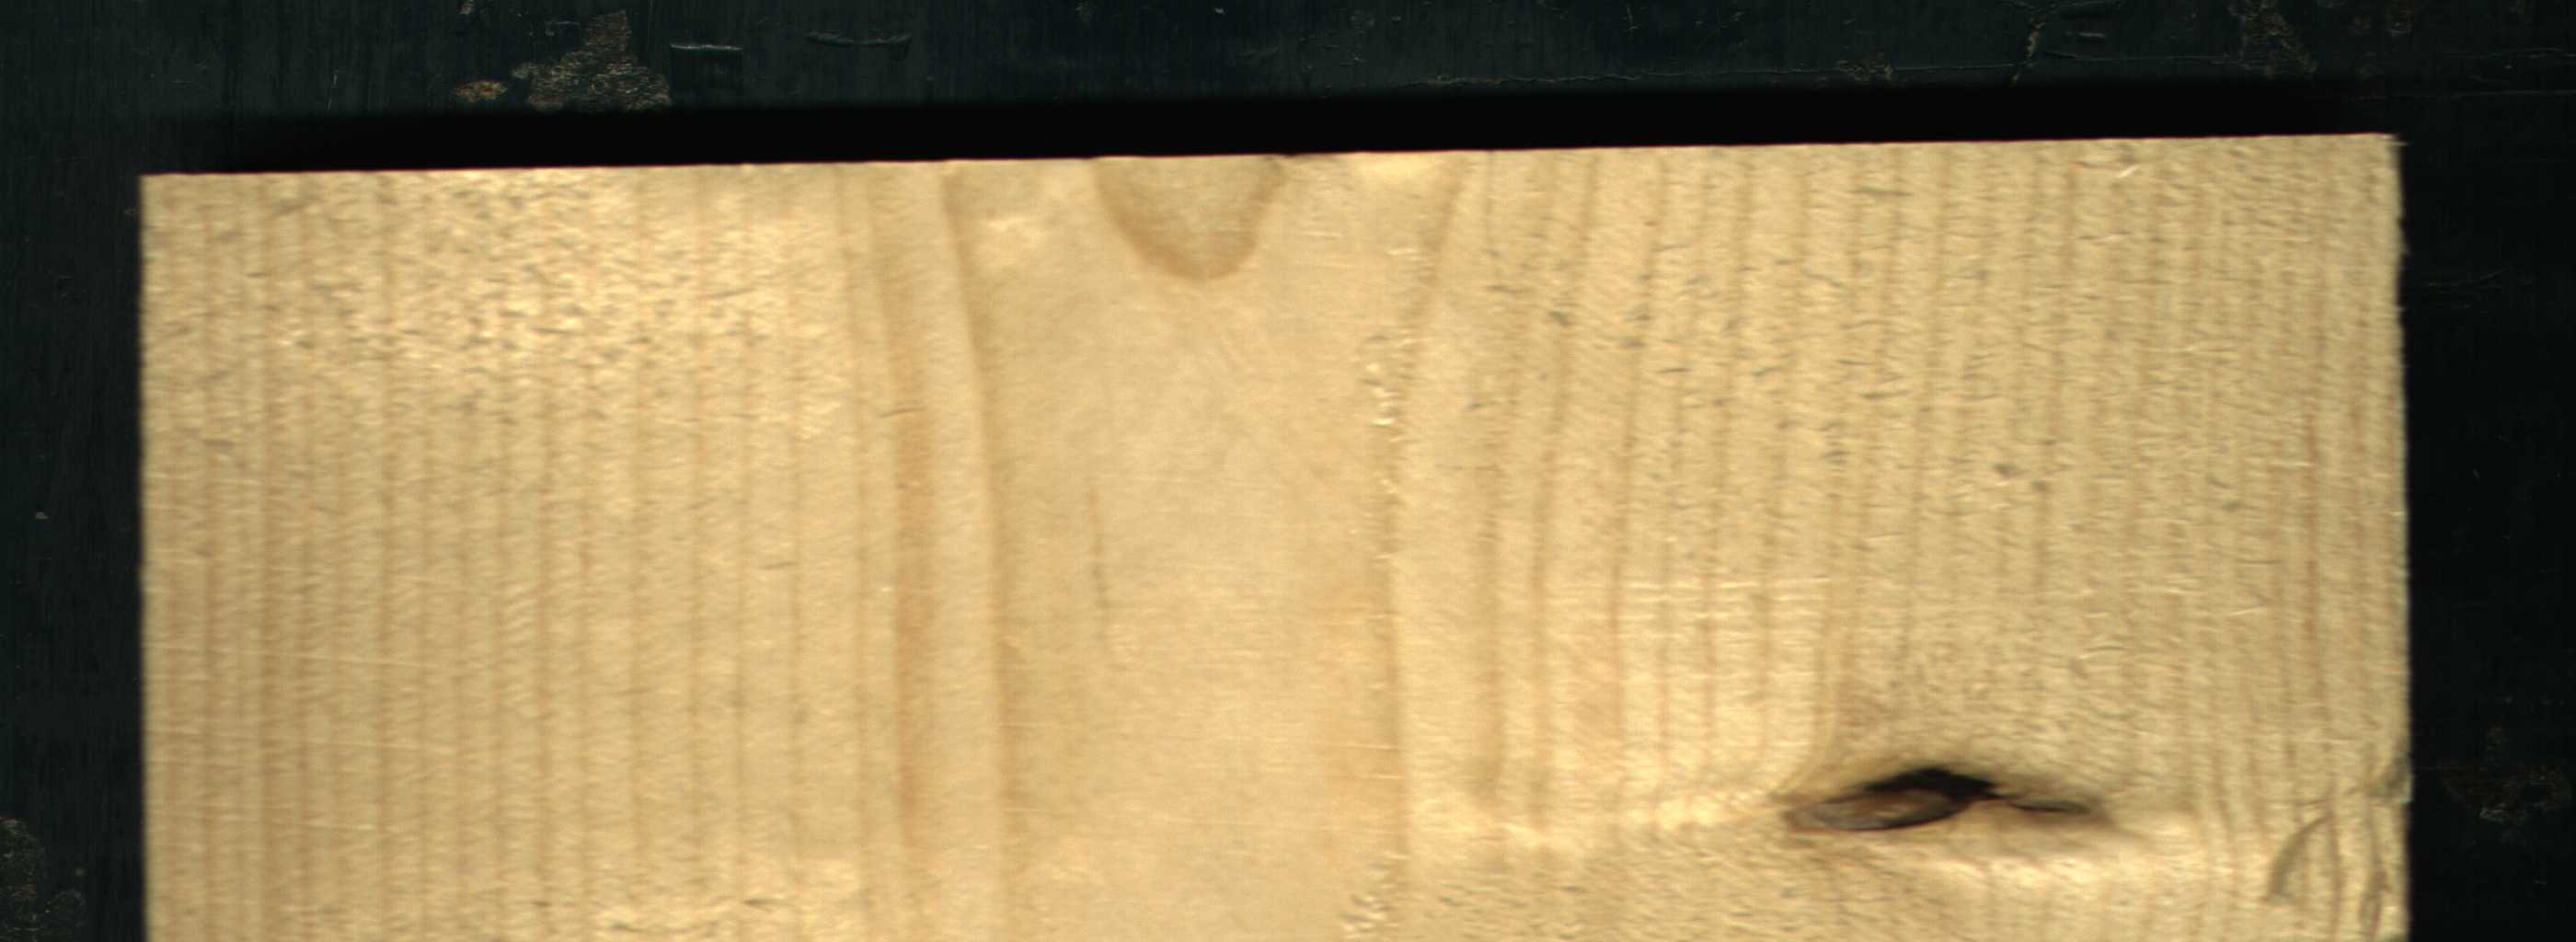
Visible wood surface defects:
Dead_Knot